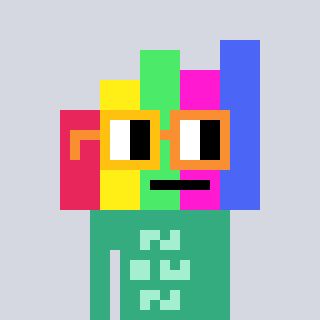
a pixel art character with square yellow and orange glasses, a bar chart-shaped head and a teal-colored body on a cool background